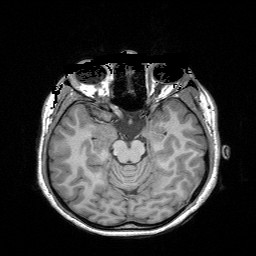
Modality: T1w
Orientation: coronal